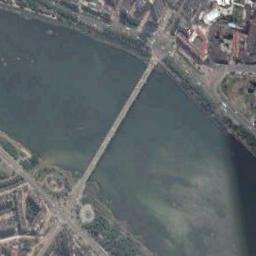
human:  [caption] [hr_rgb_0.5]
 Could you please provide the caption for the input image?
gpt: A bridge connects the land on both sides of the turquoise water  There are many buildings and roads on the land .

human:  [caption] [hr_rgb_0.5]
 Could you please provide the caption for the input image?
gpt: The bridge is bi-directional, And the water in the river is nearly black .

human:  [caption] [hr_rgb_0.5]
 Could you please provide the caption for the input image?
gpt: A bridge built on a dark green river and some buildings on one side of the river .

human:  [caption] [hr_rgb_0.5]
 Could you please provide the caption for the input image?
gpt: There is a bridge over the river with many buildings on the both sides .

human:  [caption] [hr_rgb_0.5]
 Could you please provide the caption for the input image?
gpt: A river is under the bridges .